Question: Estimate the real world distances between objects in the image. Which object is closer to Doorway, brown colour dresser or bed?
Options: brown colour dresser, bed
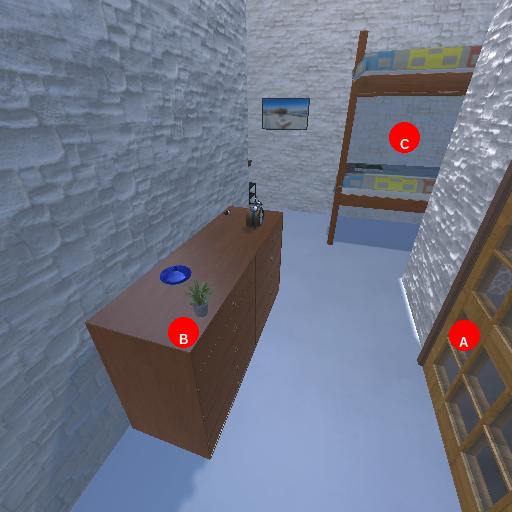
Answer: brown colour dresser